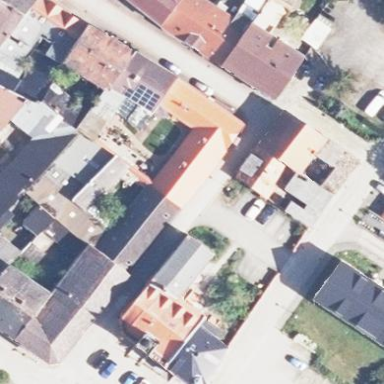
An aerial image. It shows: Building.